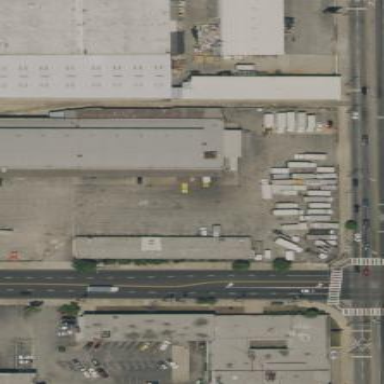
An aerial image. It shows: Commercial building.